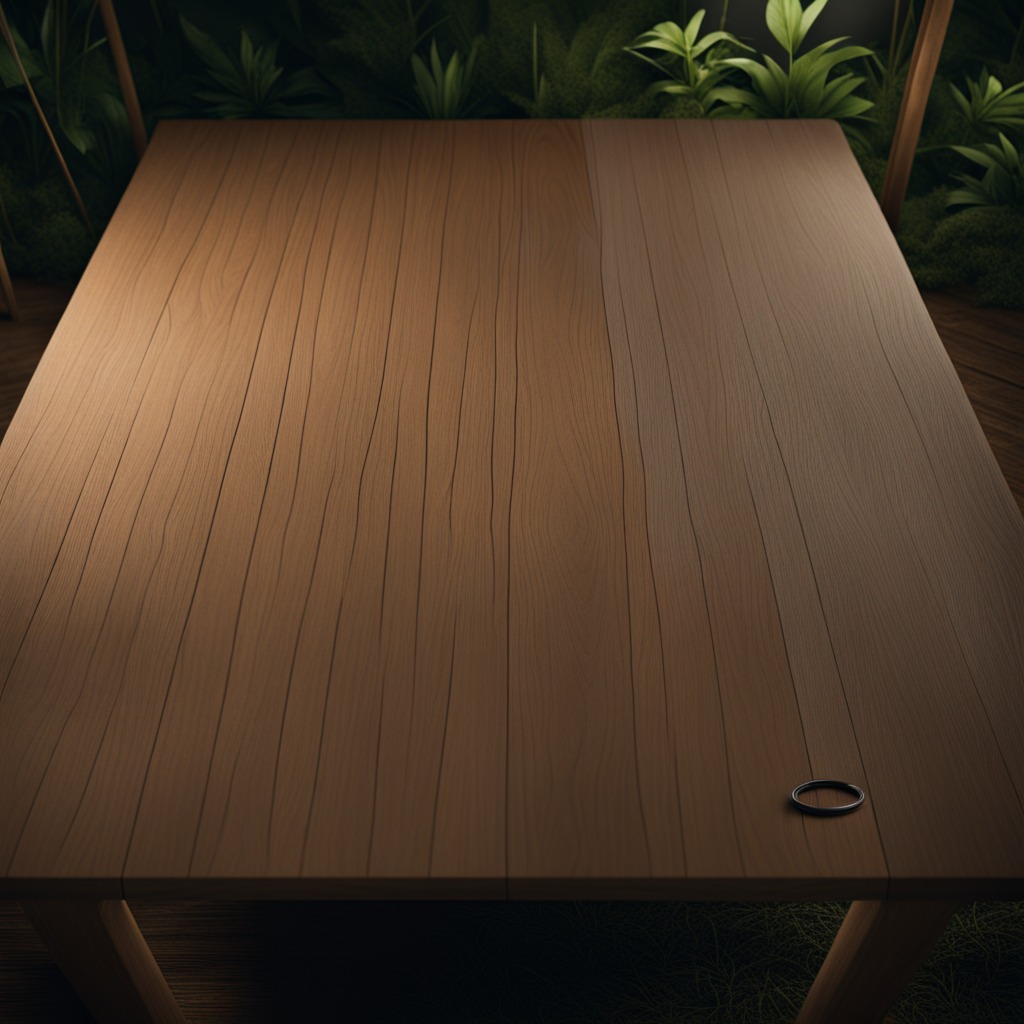
A rubber O-ring is lying on a wooden table inside a jungle field workshop tent at night.